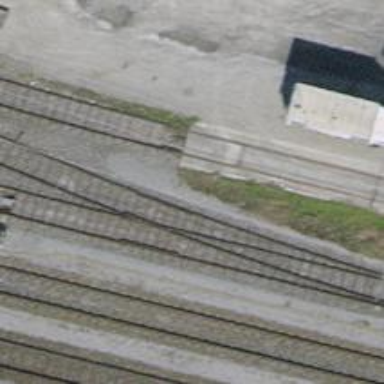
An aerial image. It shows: Rail spur service.